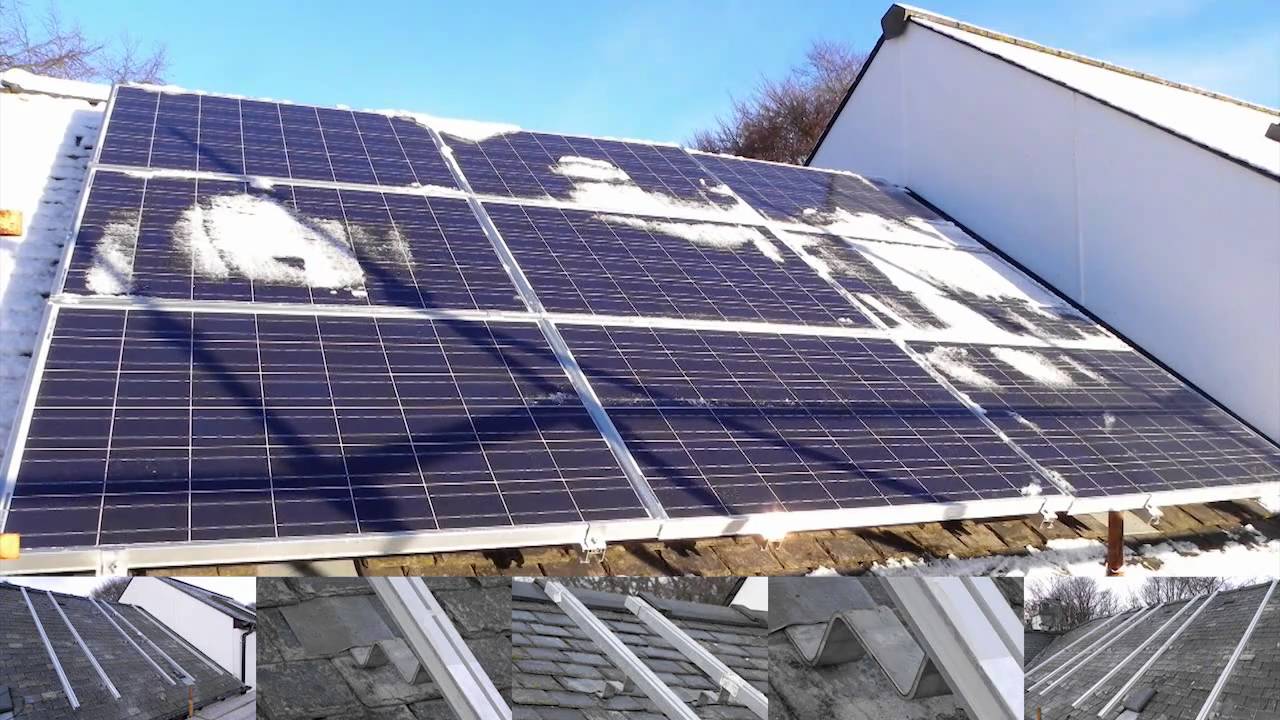
Label: Snow-Covered